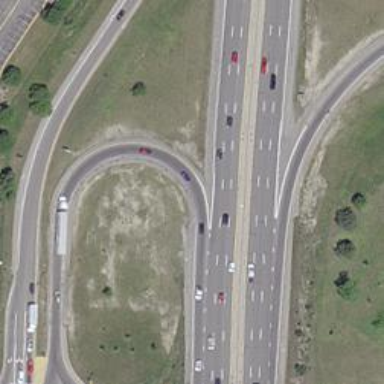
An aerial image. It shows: Asphalt motorway link.